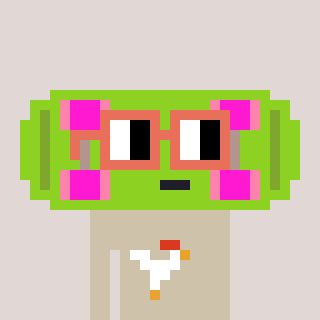
a pixel art character with square orange glasses, a skateboard-shaped head and a bege-colored body on a warm background